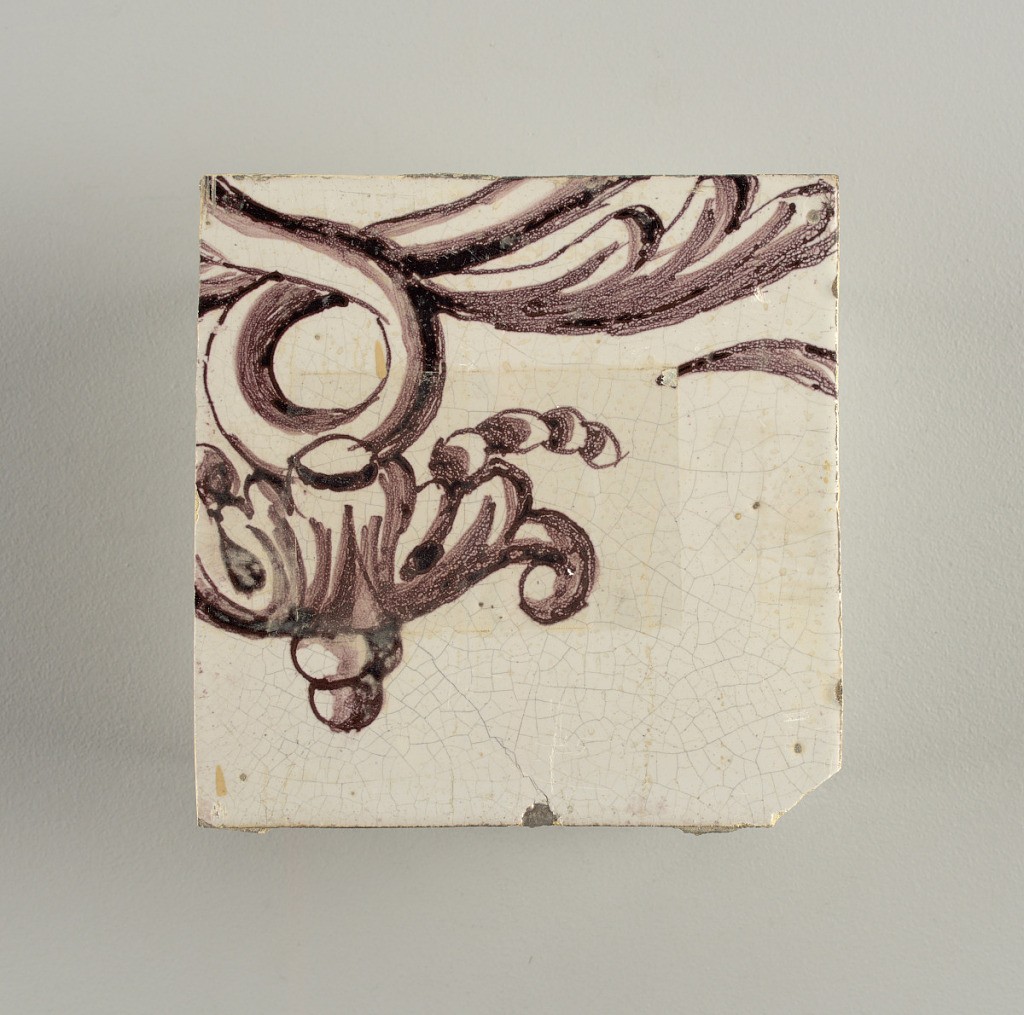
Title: Wall facing
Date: ca. 1725
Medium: Tin-glazed earthenware, underglaze
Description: Horizontal rectangle.  Thirty-seven tiles wide and twenty-one high with opening for door or window nineteen and one-half tiles high and twelve wide.  To left and right of opening, centered canopy above. Left, woman representing Hope, right, a sculputure urn.  Centered above opening, a mascaron.  Arabesque design of foliage.